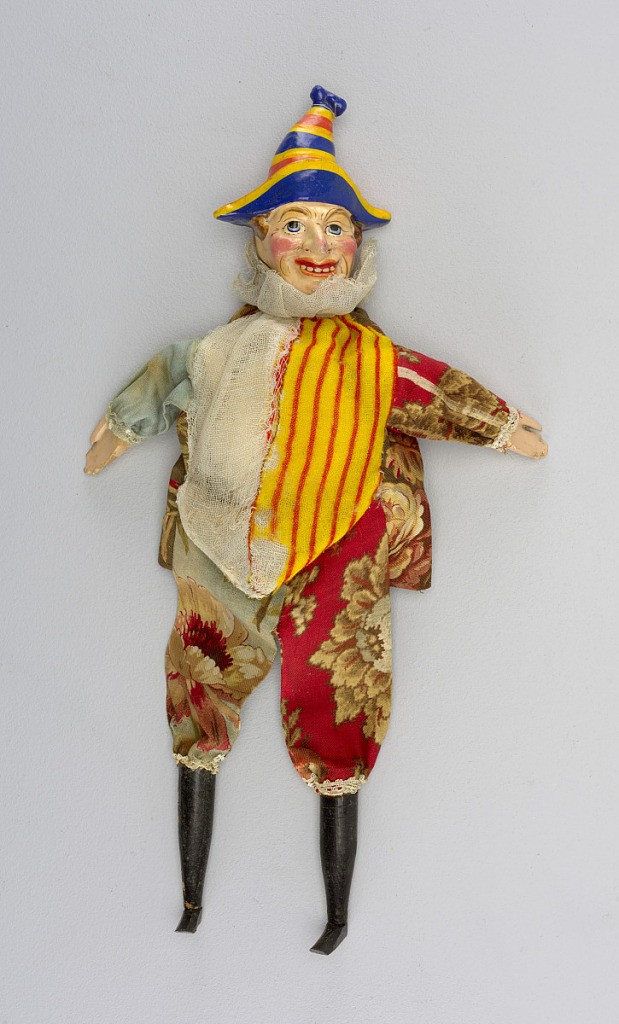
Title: Punch
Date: late 19th century
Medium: Painted wood, cotton, other materials
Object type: Puppet
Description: Brightly painted head in a tall striped bicorn hat. Black boots. Flowered suite with half white and half striped vest. Rosy cheeks and exposed teeth.